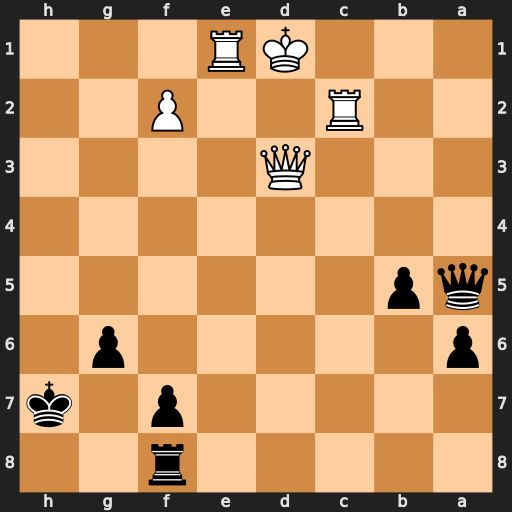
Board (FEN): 5r2/5p1k/p5p1/qp6/8/3Q4/2R2P2/3KR3
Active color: b
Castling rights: -
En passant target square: -
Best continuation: Rd8 Qxd8 Qxd8+